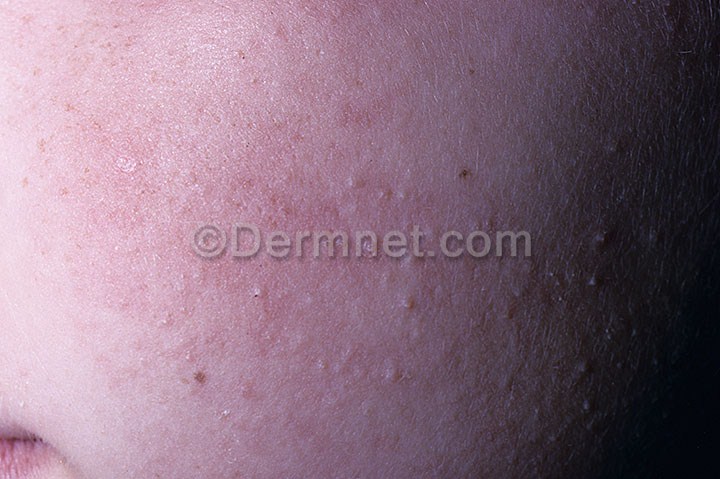
Disease: Light Diseases and Disorders of Pigmentation